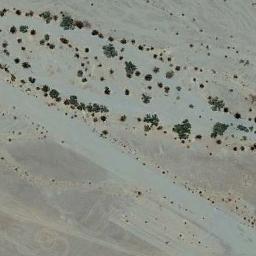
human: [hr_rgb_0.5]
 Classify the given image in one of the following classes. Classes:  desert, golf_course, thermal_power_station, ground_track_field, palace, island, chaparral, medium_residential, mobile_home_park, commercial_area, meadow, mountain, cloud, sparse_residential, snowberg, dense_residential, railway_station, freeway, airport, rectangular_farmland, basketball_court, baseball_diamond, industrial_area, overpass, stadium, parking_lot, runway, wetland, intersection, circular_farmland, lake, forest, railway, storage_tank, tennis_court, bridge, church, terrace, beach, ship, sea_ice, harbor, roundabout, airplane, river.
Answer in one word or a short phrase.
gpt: chaparral